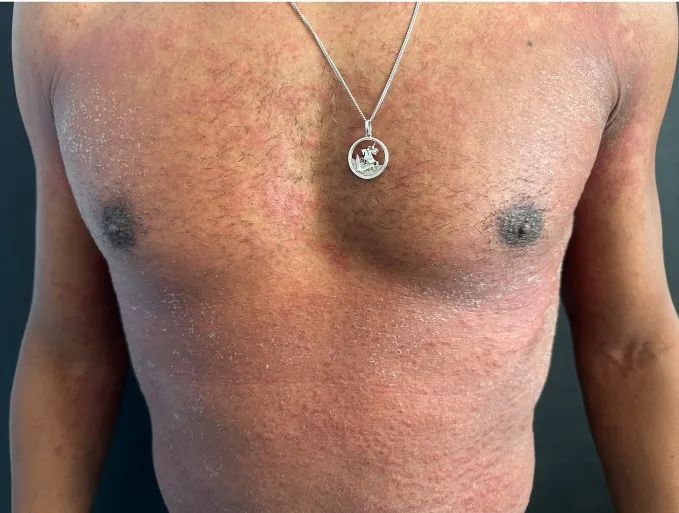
Erythematous and edematous plaques on the trunk.
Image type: medical_photograph (skin_photograph)